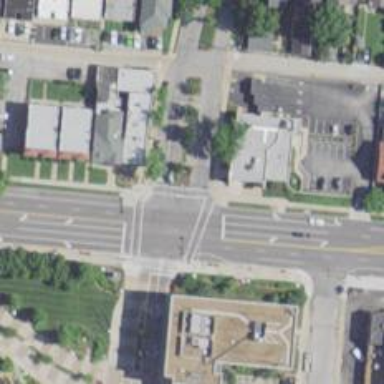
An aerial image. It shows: Marked road crossing.